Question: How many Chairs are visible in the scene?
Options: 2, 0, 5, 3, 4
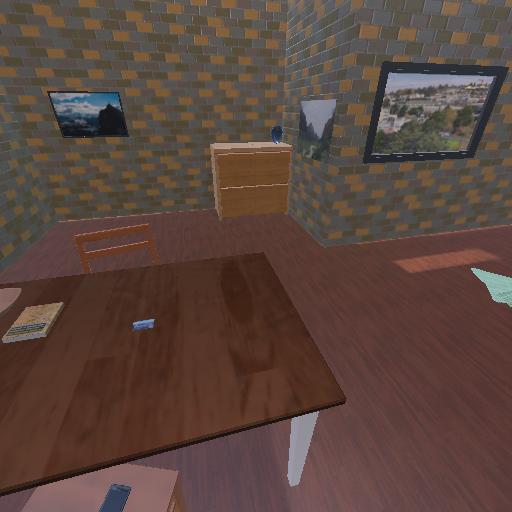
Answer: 2